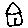
Label: house